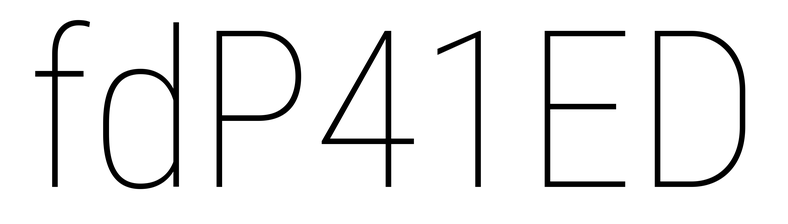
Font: Roboto_Condensed_Thin